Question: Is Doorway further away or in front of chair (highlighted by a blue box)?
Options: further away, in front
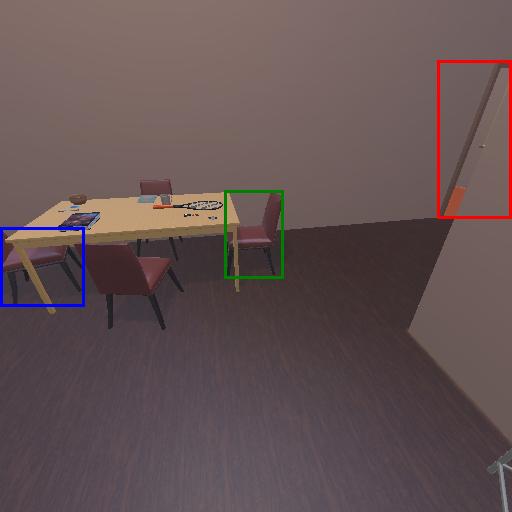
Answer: further away